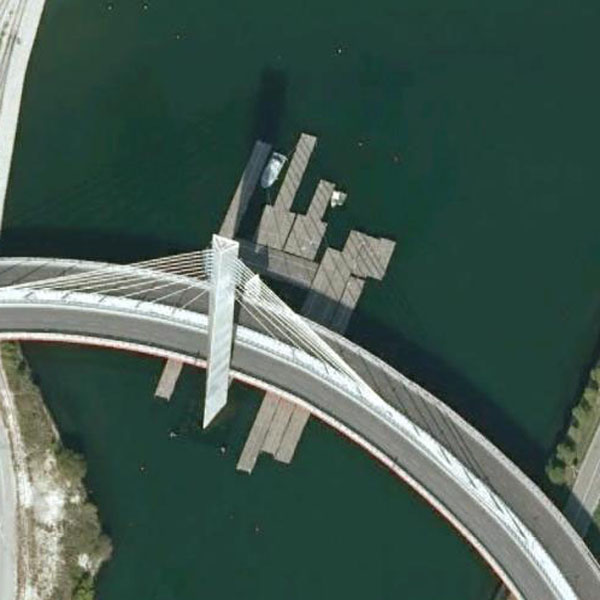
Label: Bridge